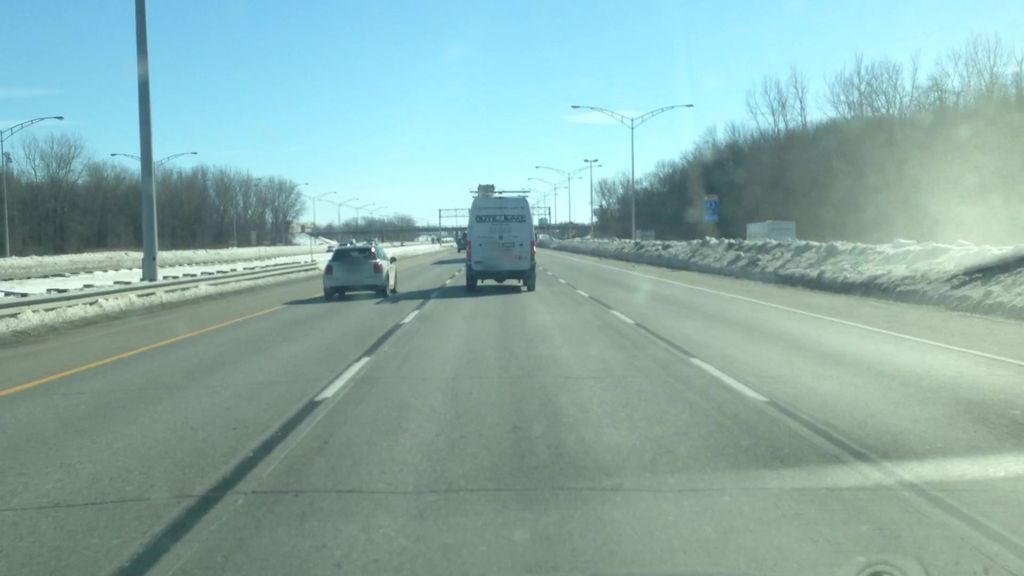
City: montreal